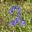
Label: 2